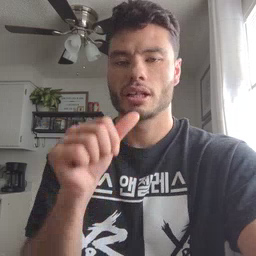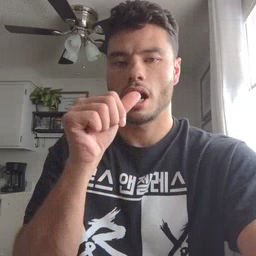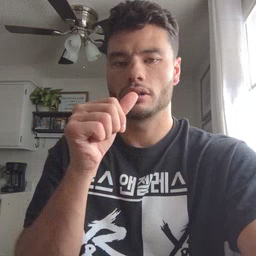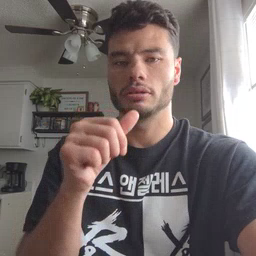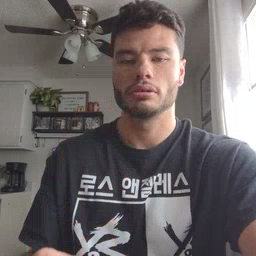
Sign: nuts